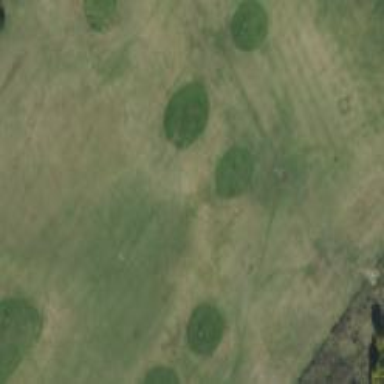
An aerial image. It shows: Golf green.